Platform: macOS
Application: Chrome
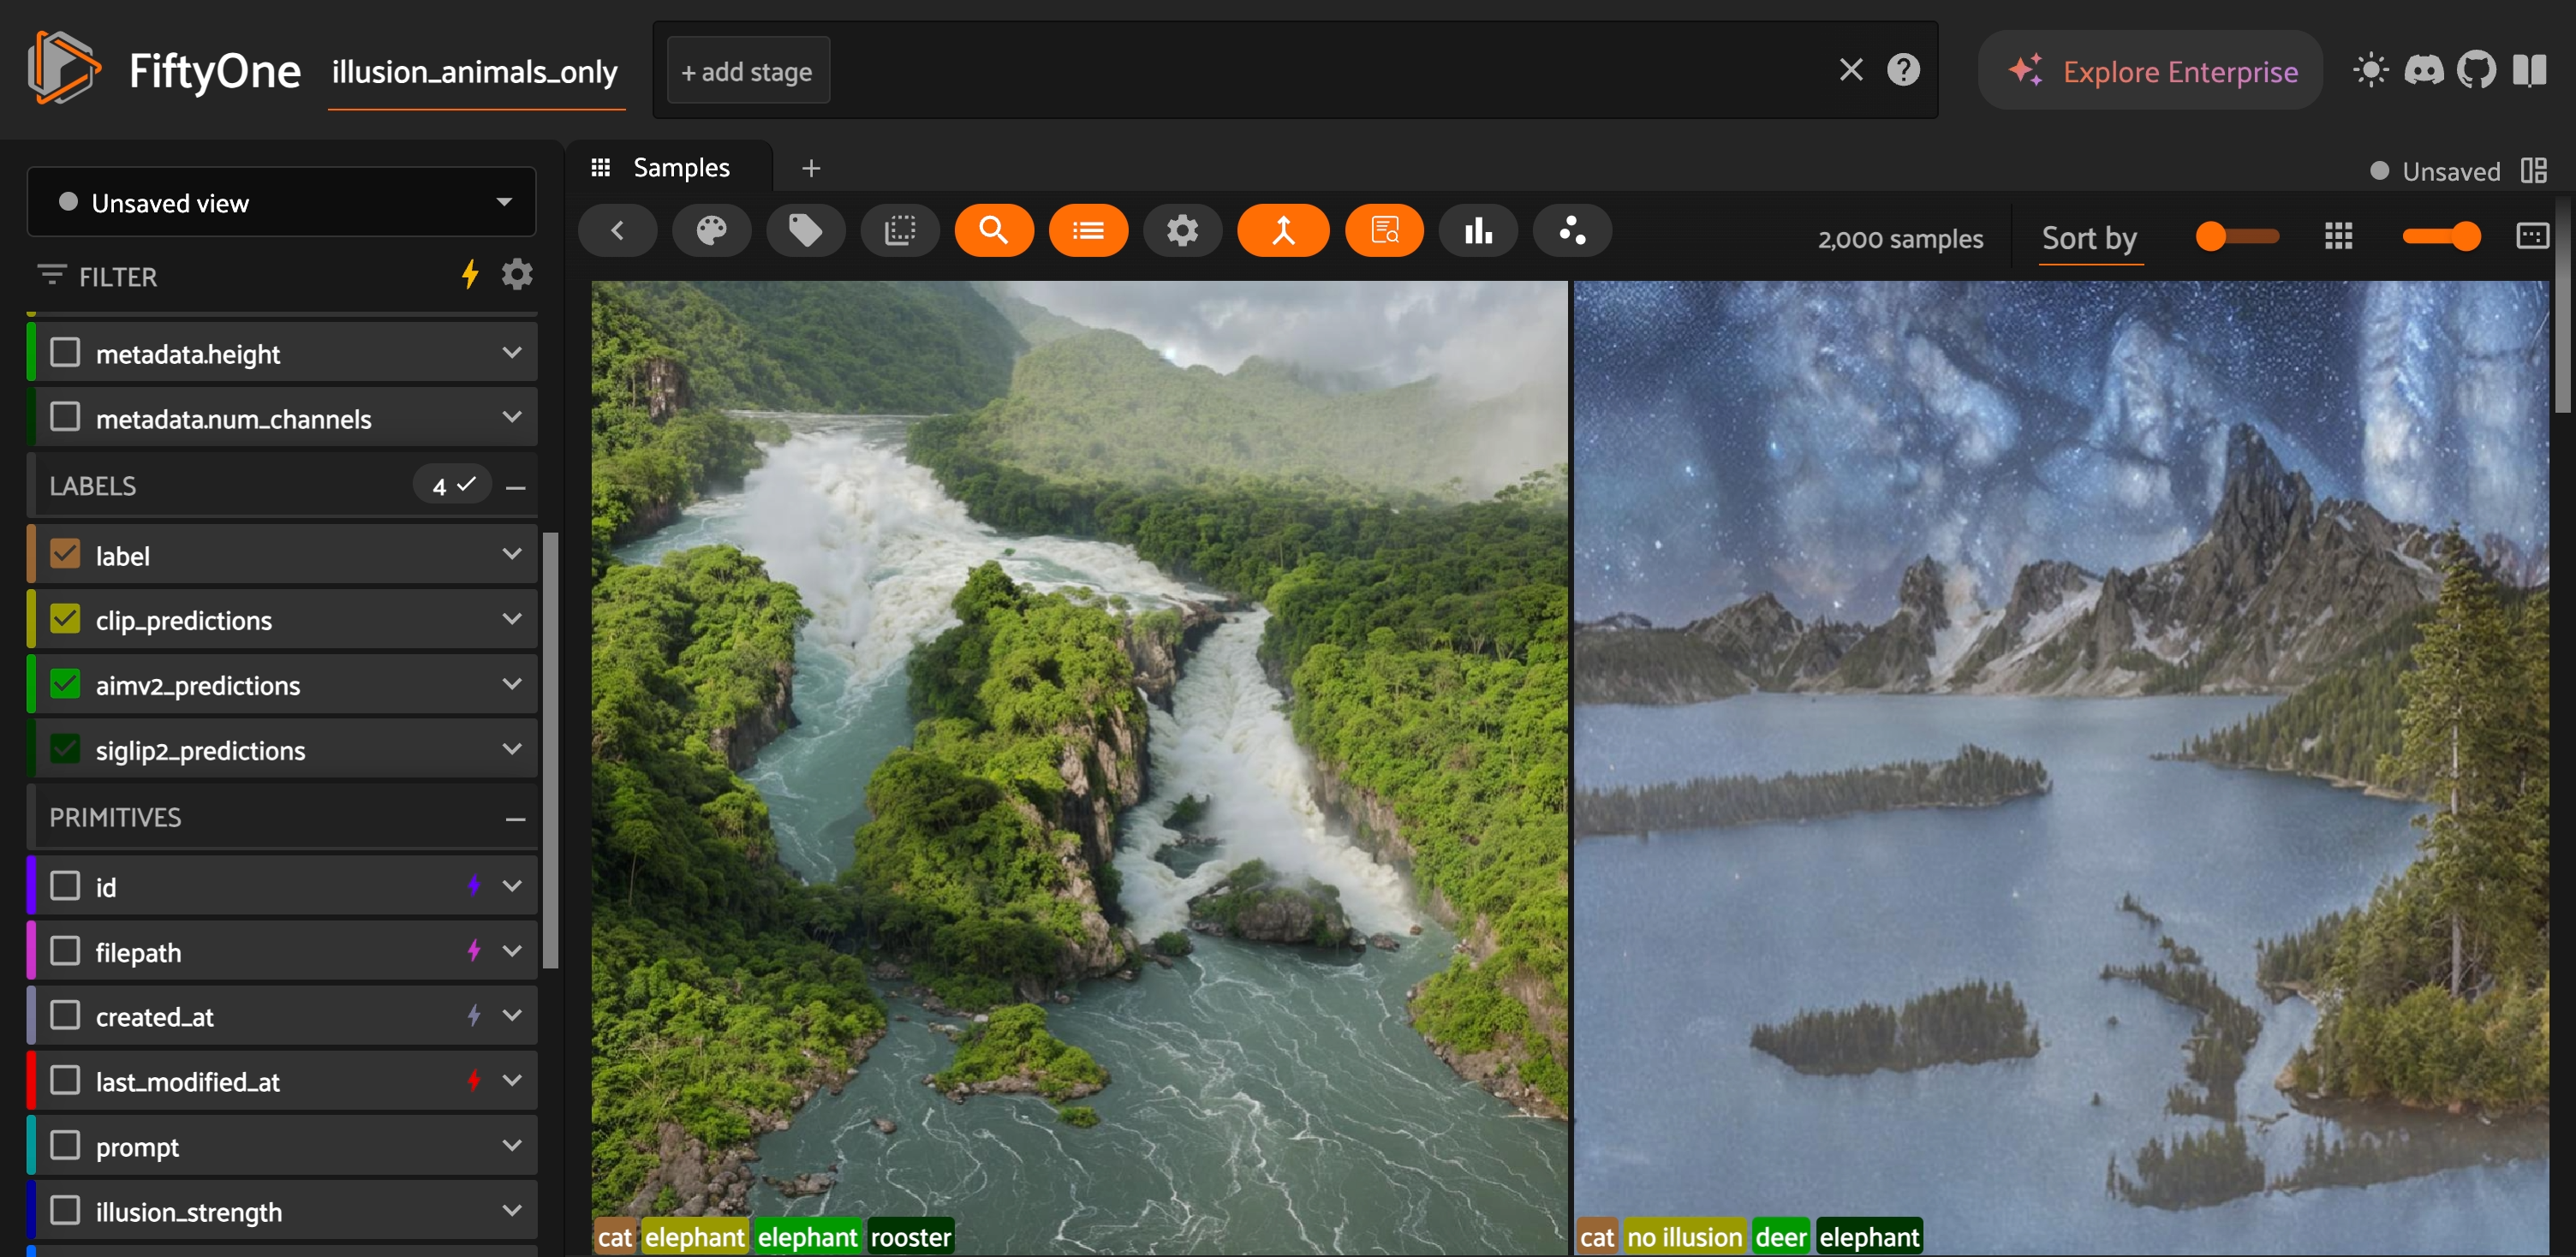
task_description: Show available filter options for the aimv2_predictions field in the labels group
action_type: click
element_info: Icon
steps_since_start: 1